Question: given the following constraint in ios programmatically:
'''
IBOutlet NSLayoutConstraint *myConstraint;
'''
this constraint is linked in interfacebuilder to the following details:

How do I change the relation attribute programmatically. I tried to look up for a method called setRelation but I don't see it.
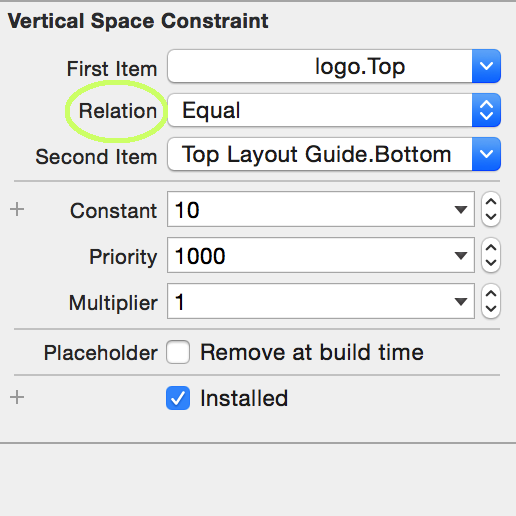
Answer: According to the <URL>, 'relation' is read-only.
What you will need to do, I suspect, is to set
'''
self.myConstraint.active = NO;
'''
Then make a new 'NSLayoutConstraint' programmatically using:
<URL>
And in the process copying values you want to keep, and replacing the relation.
Then <URL> where appropriate.